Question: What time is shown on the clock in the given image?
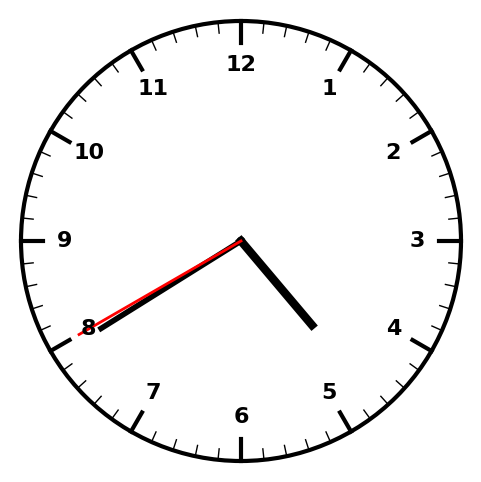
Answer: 04:39:40